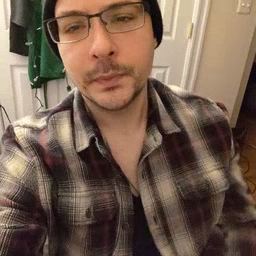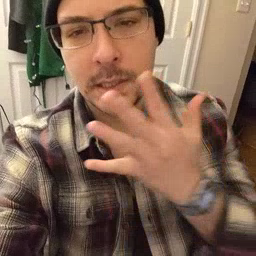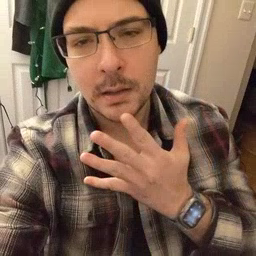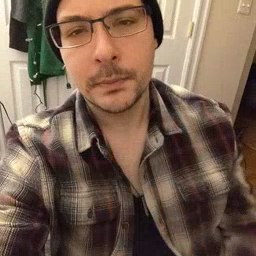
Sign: sad